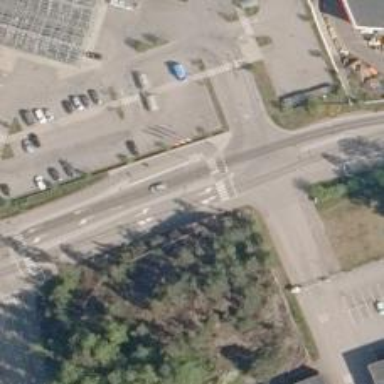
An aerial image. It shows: Marked crossing with pedestrian island.